Question: ## Import Stubborn Modules in Observable
With the <URL> has enabled us to use thousands of open-source JavaScript modules in notebooks. This has worked fine couple of years back. But few notebooks are starting to return error now.
I'm looking for a way to use 'remark' & 'rehype' plugins in observable. This is an <URL>. So the related cells return 'not a function' error
Does newer versions of Observable have limited support for require? If not how to get this to work?

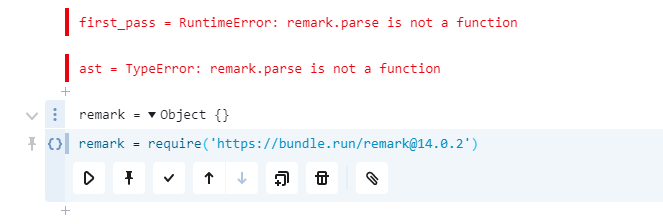
Answer: A solution for this particular module might be to load it like this:
> remark = import("https://cdn.skypack.dev/remark@14.0.1?min").then(d => d.remark)
Note that this issue is not specific to Observable, but happens upstream (on bundle.run). I tried to build the older version with a locally-hosted packd (the software that powers bundle.run), and I get the same error as the one that shows on bundle.run.